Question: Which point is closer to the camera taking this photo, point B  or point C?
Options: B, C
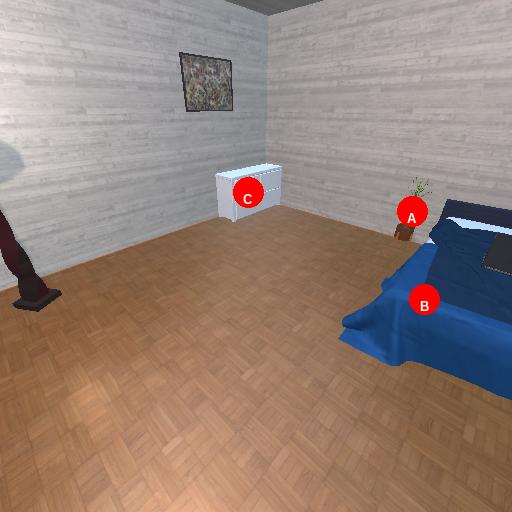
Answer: B